Aerial crown-view tile of a tropical tree (Barro Colorado Island, Panama), acquired 20250414:
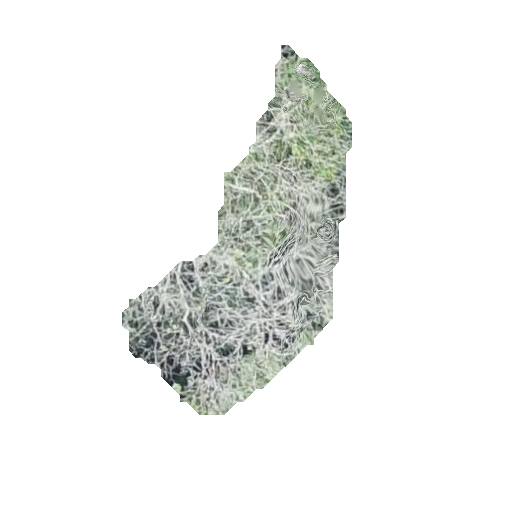
Species: Tabebuia rosea
GBIF accepted scientific name: Tabebuia rosea
Crown area: 62.507 m²